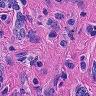
Metastatic tissue present: yes